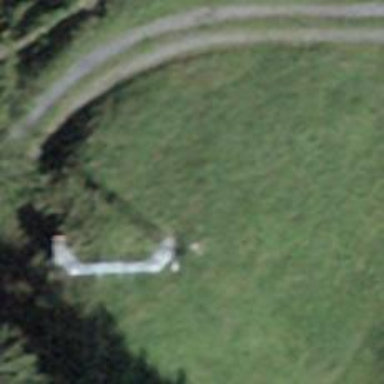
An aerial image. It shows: Pylon for aerialway.